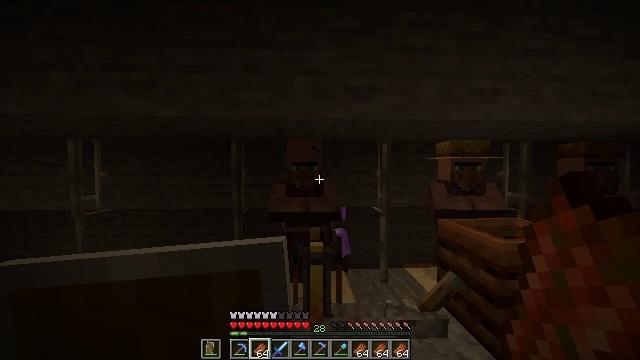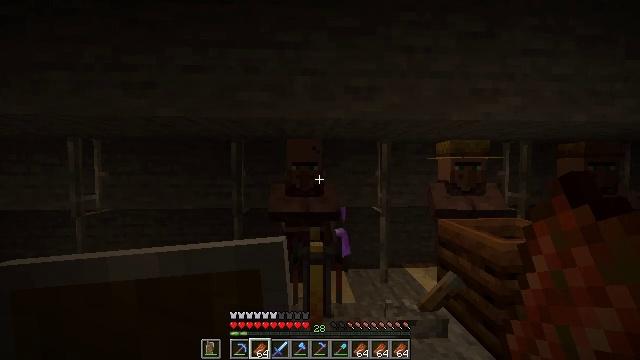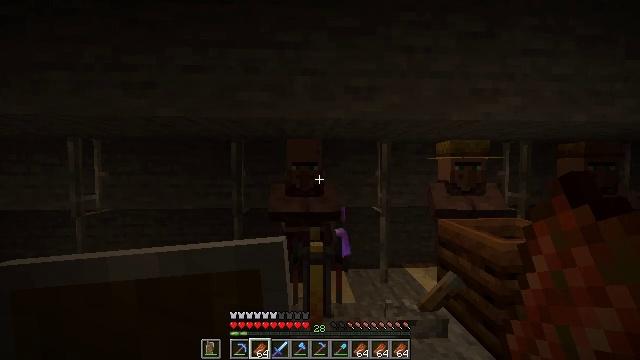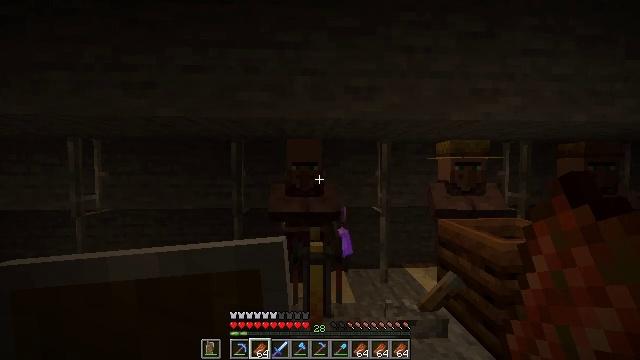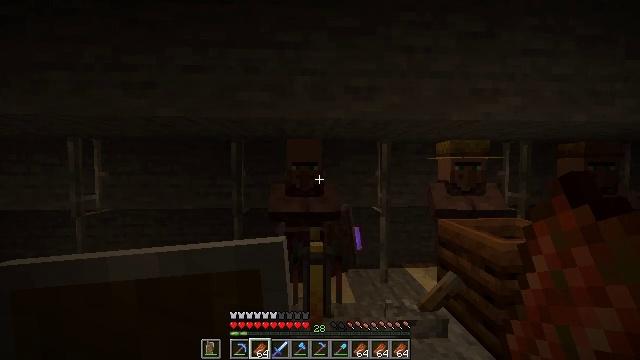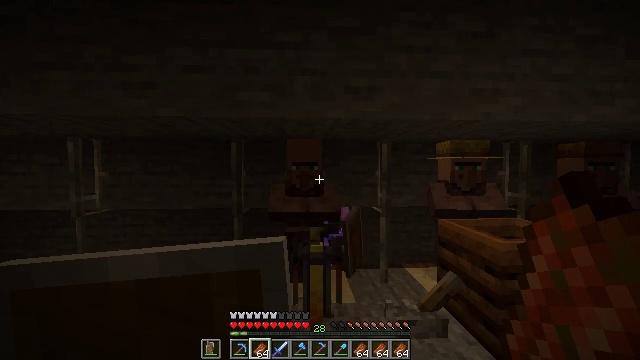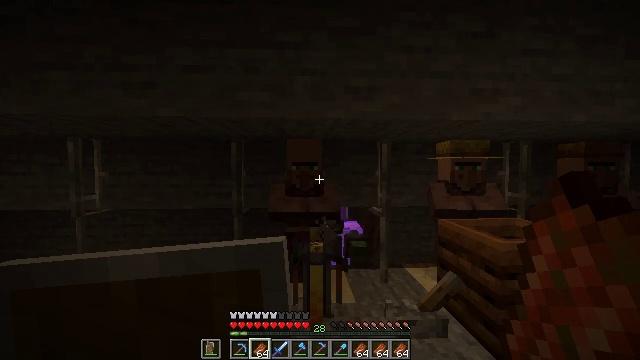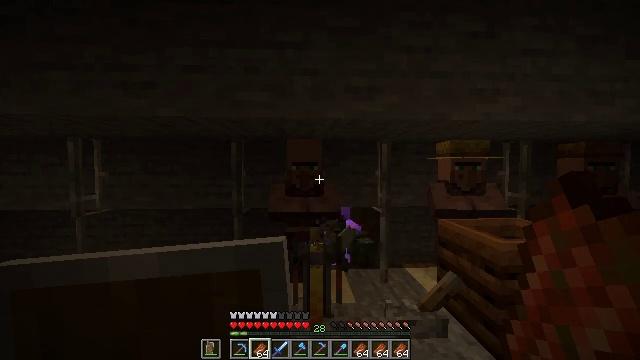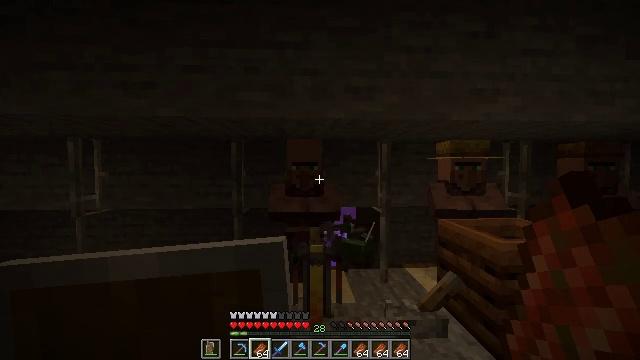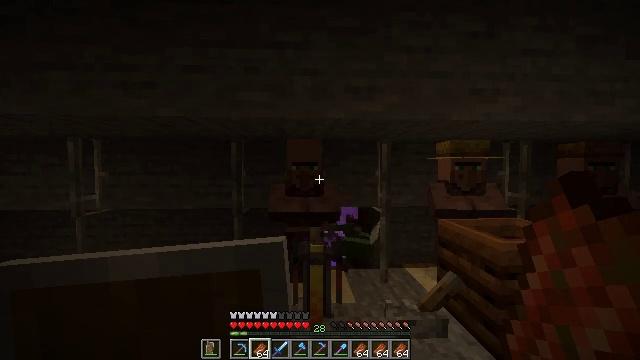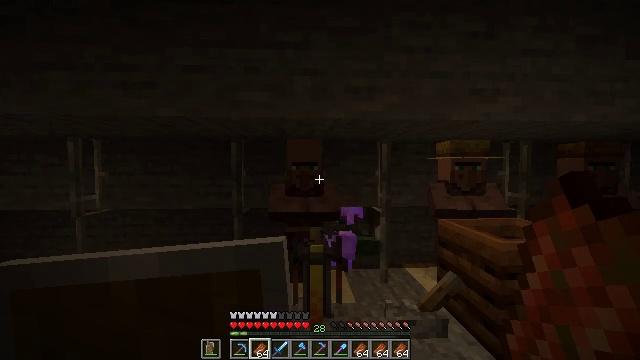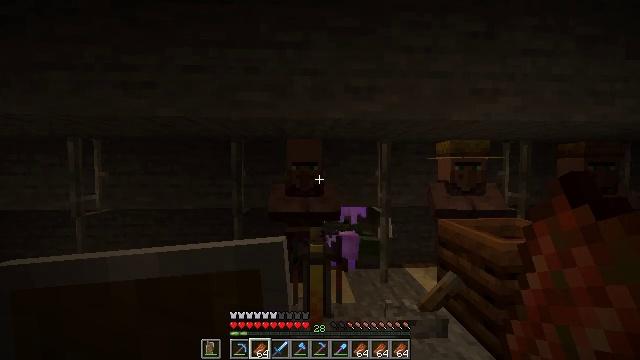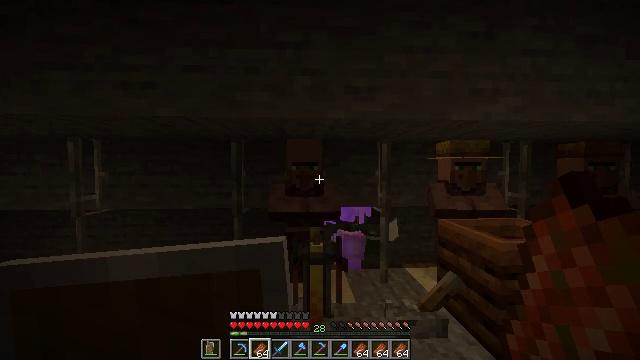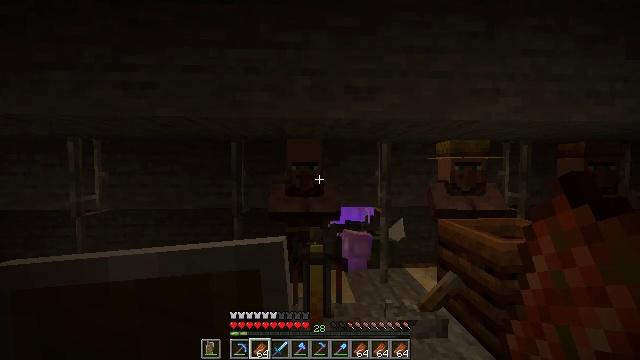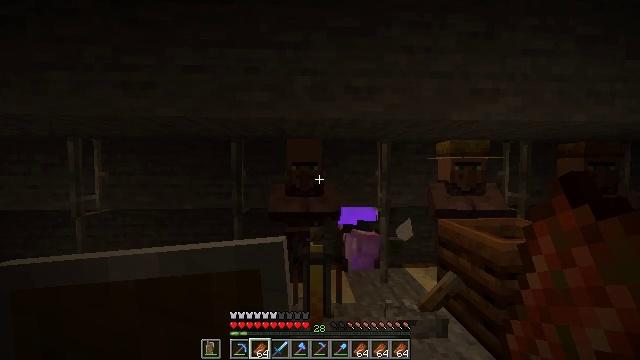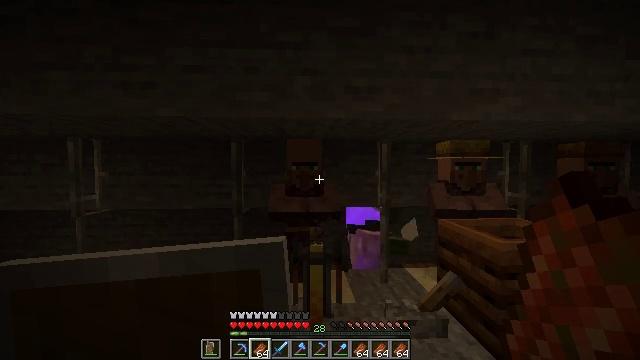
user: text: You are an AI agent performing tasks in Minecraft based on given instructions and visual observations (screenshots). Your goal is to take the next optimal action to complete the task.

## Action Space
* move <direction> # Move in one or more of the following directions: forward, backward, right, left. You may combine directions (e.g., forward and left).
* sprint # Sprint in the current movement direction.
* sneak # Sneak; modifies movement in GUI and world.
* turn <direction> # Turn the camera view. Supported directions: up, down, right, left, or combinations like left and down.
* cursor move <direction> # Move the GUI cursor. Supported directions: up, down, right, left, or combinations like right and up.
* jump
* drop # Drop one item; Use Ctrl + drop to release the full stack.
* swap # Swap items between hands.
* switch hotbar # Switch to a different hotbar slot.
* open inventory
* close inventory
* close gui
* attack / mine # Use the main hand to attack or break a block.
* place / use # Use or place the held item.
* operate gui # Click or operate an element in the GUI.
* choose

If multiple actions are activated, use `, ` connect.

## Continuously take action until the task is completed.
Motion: motion action
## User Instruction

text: Collect the blue shulker box into your inventory.
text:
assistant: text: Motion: no_op
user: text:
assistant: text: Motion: no_op
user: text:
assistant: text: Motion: no_op
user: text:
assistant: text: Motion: no_op
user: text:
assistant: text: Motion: no_op
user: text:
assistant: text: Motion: no_op
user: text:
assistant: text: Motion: no_op
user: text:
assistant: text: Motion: no_op
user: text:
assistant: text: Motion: no_op
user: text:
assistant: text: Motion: no_op
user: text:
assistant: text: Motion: no_op
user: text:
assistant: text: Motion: no_op
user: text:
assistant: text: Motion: no_op
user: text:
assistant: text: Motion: no_op
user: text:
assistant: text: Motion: no_op
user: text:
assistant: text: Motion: no_op
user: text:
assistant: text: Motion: no_op
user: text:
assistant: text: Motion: no_op
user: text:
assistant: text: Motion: no_op
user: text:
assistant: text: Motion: no_op
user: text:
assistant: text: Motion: no_op
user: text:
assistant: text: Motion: no_op
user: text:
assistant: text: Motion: no_op
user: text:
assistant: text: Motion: no_op
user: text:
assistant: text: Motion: no_op
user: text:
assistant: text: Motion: no_op
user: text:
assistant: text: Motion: no_op
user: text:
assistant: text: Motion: no_op
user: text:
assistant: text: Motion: no_op
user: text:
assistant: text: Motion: no_op